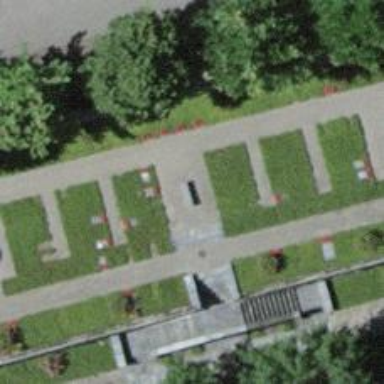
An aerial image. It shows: Bench for seating.